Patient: sex F, age 64
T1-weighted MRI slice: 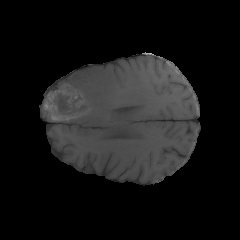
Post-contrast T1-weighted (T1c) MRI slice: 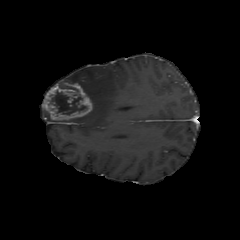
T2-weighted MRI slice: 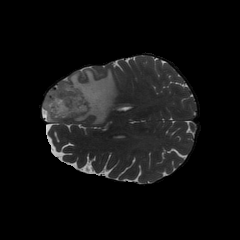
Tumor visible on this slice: yes
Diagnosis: Glioblastoma, IDH-wildtype
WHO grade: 4